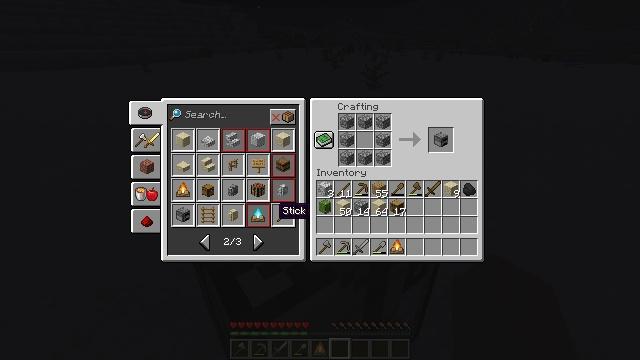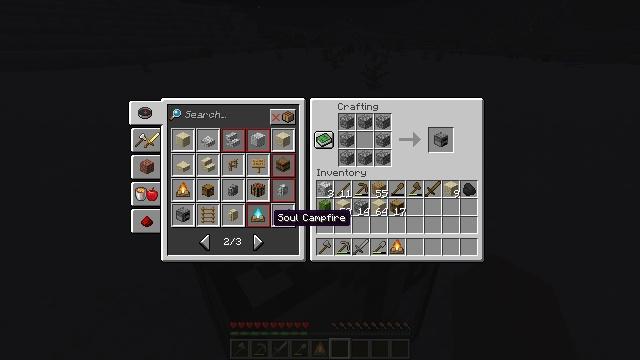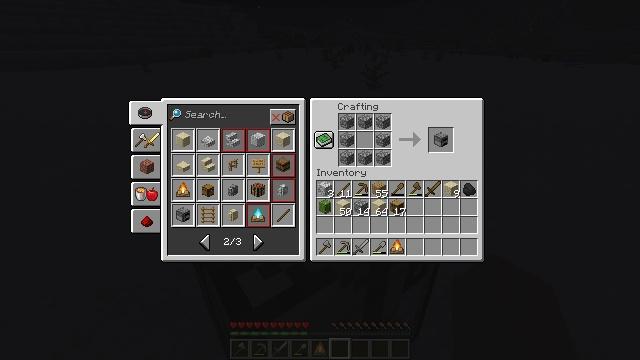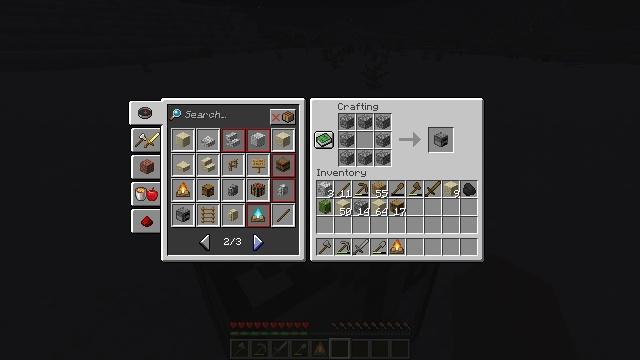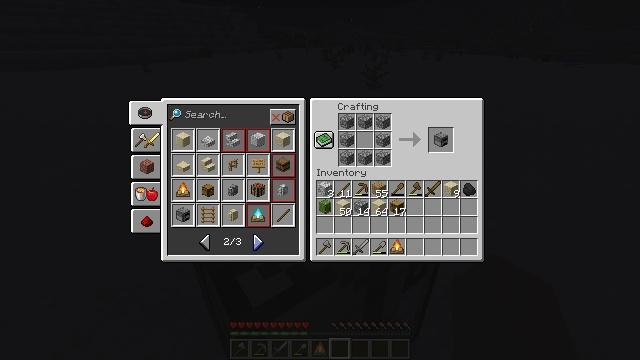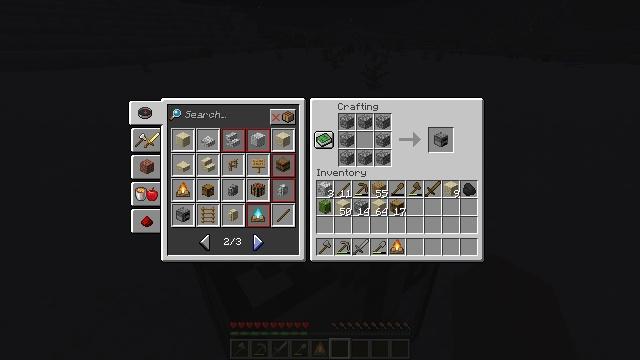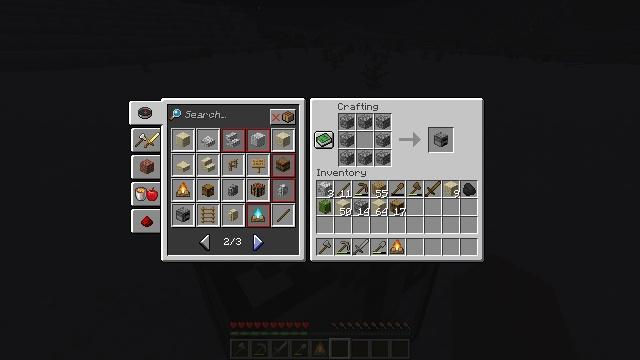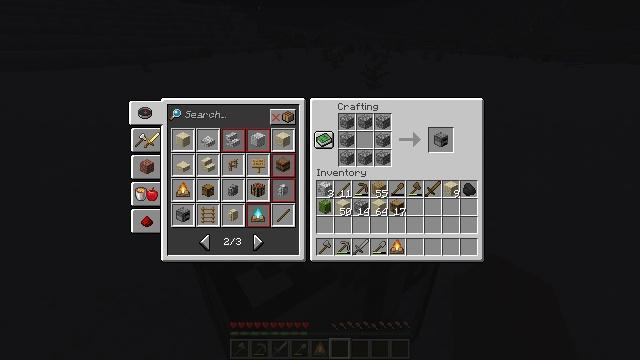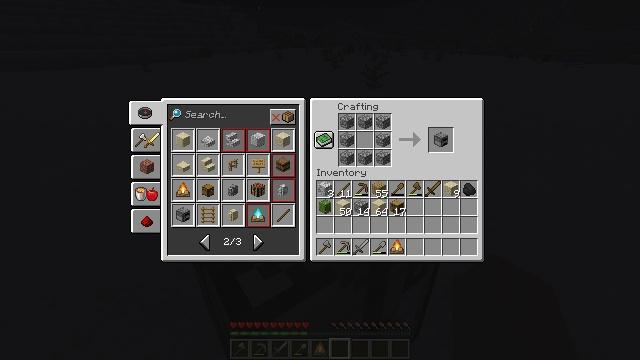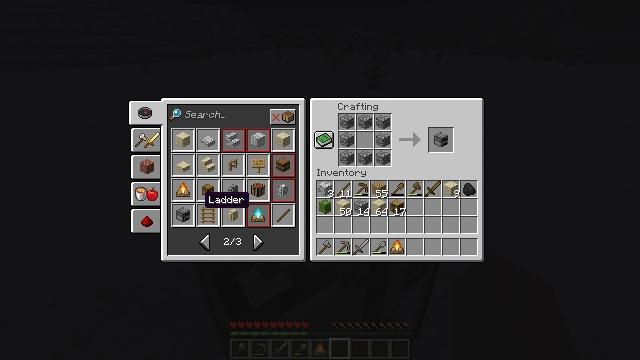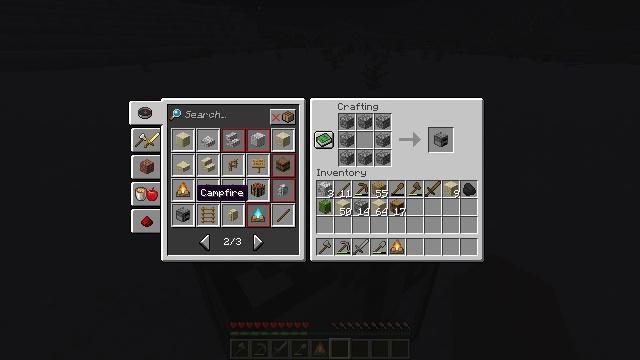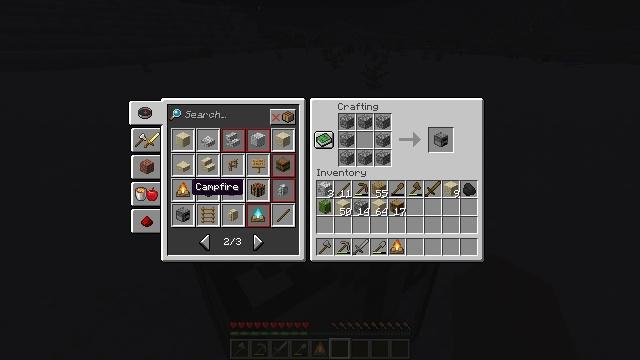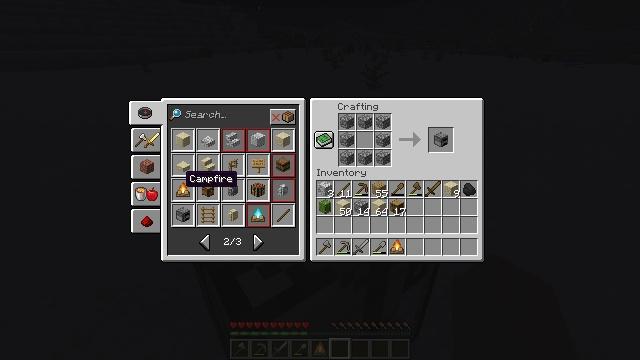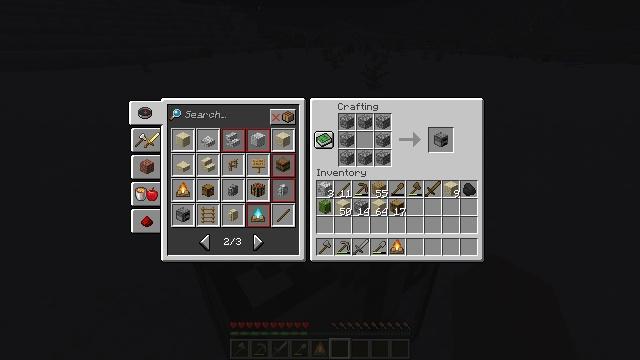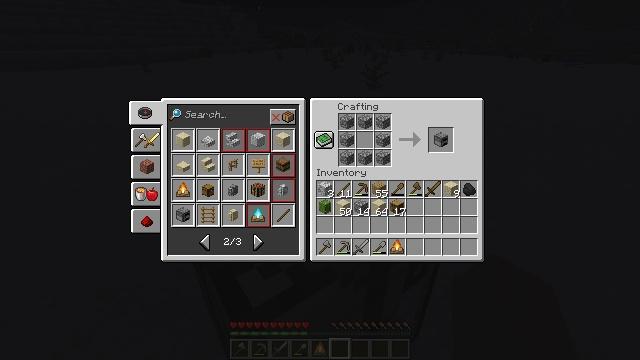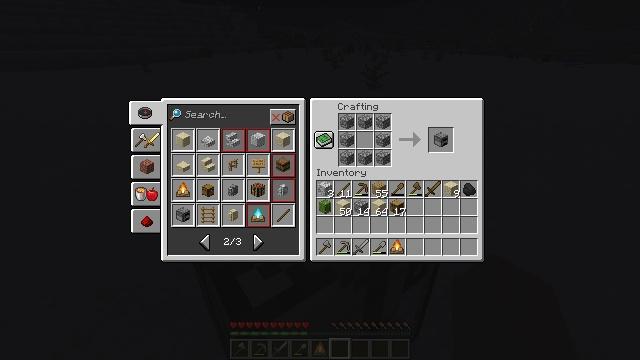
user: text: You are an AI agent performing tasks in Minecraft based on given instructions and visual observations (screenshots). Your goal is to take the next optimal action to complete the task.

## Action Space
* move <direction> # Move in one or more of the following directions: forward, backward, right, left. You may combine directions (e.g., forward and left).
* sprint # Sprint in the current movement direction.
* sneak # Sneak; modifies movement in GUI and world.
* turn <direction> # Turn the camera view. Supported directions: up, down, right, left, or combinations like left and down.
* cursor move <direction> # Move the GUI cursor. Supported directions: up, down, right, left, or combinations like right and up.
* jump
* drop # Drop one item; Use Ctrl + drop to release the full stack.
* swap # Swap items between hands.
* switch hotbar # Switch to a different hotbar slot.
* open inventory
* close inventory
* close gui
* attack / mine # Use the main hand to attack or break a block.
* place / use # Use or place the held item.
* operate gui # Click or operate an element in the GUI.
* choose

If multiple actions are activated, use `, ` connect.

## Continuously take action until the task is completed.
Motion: motion action
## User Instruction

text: drop campfire
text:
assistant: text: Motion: no_op
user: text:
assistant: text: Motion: no_op
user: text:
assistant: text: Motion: no_op
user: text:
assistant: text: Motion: no_op
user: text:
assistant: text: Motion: no_op
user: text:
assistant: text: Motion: no_op
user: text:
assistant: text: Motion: no_op
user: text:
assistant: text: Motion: cursor move left
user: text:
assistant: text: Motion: cursor move left and up
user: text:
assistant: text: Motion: cursor move left and up
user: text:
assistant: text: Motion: cursor move left
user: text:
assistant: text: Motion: no_op
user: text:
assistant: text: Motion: cursor move up
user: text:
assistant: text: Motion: cursor move left and up
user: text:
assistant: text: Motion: cursor move up
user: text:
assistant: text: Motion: no_op
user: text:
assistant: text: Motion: no_op
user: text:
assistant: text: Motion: no_op
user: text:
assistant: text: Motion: cursor move left
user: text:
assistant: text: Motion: cursor move left and up
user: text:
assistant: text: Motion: no_op
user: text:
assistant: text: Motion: no_op
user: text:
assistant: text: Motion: operate gui
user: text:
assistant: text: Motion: operate gui
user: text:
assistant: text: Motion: operate gui
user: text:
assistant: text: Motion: no_op
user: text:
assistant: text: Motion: no_op
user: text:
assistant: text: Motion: no_op
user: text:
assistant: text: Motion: no_op
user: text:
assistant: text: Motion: no_op